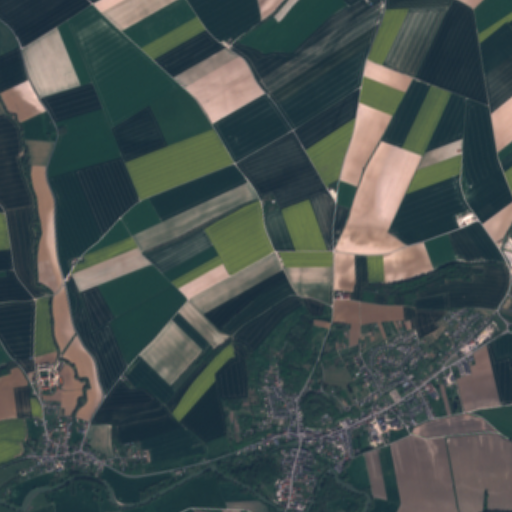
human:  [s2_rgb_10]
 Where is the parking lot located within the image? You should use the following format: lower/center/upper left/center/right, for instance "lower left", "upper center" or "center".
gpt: The parking lot is located in the lower right of the image.
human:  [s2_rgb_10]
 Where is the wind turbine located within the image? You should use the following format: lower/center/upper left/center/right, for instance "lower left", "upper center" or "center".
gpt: The wind turbine is located in the upper right of the image.
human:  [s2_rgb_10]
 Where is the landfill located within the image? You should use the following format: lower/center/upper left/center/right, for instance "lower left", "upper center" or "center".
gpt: There is no landfill in the image.